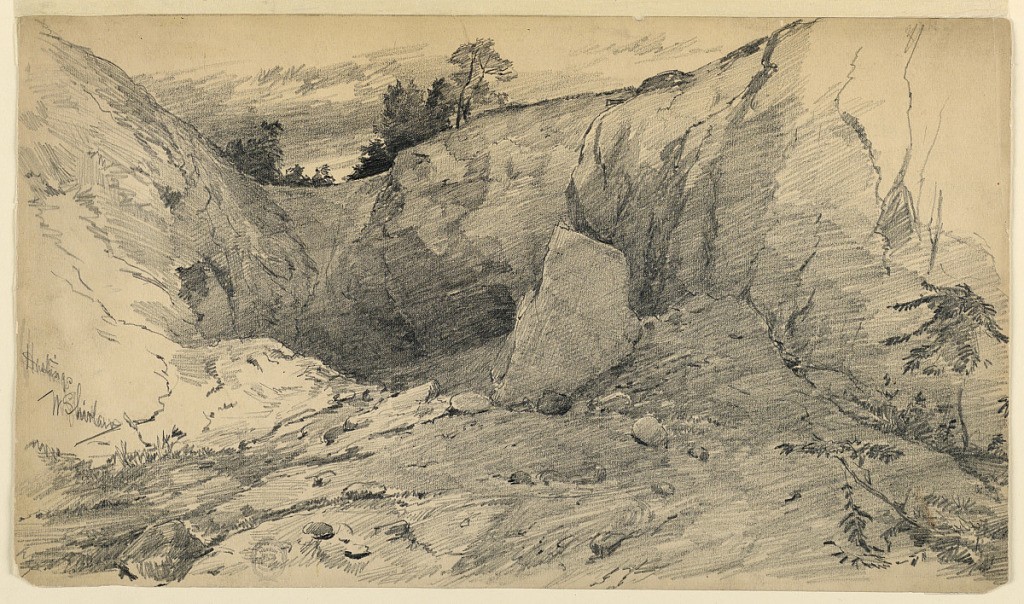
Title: Landscape at Hastings, New York
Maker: Walter Shirlaw, American, b. Scotland, 1838–1909
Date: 1875–80
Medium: Graphite on paper
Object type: Drawing
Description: A view at the enclosure of a hollow.